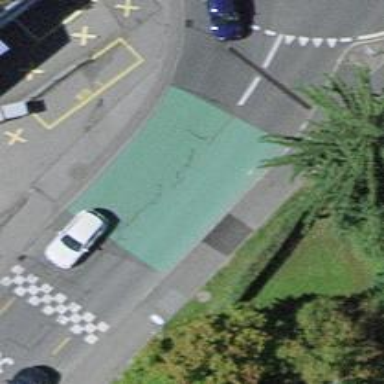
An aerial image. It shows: Marked crossing with surface markings on the road.